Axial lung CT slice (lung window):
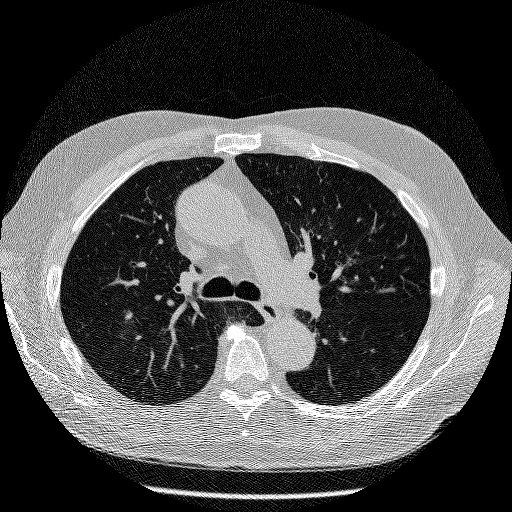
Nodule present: no